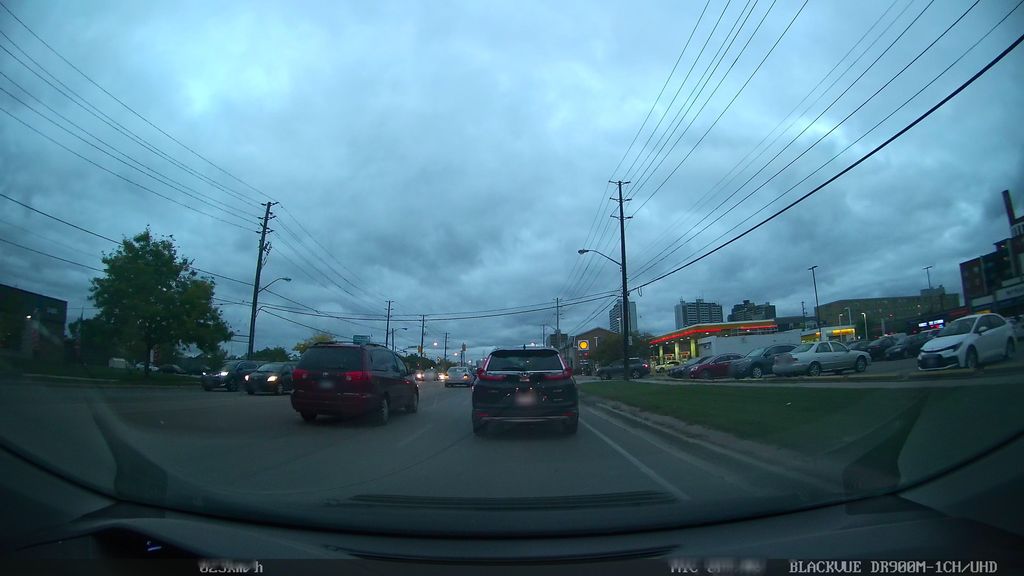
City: toronto